Question: Whenever I open the Anaconda Prompt, I get the message above printed twice

How can I resolve this?
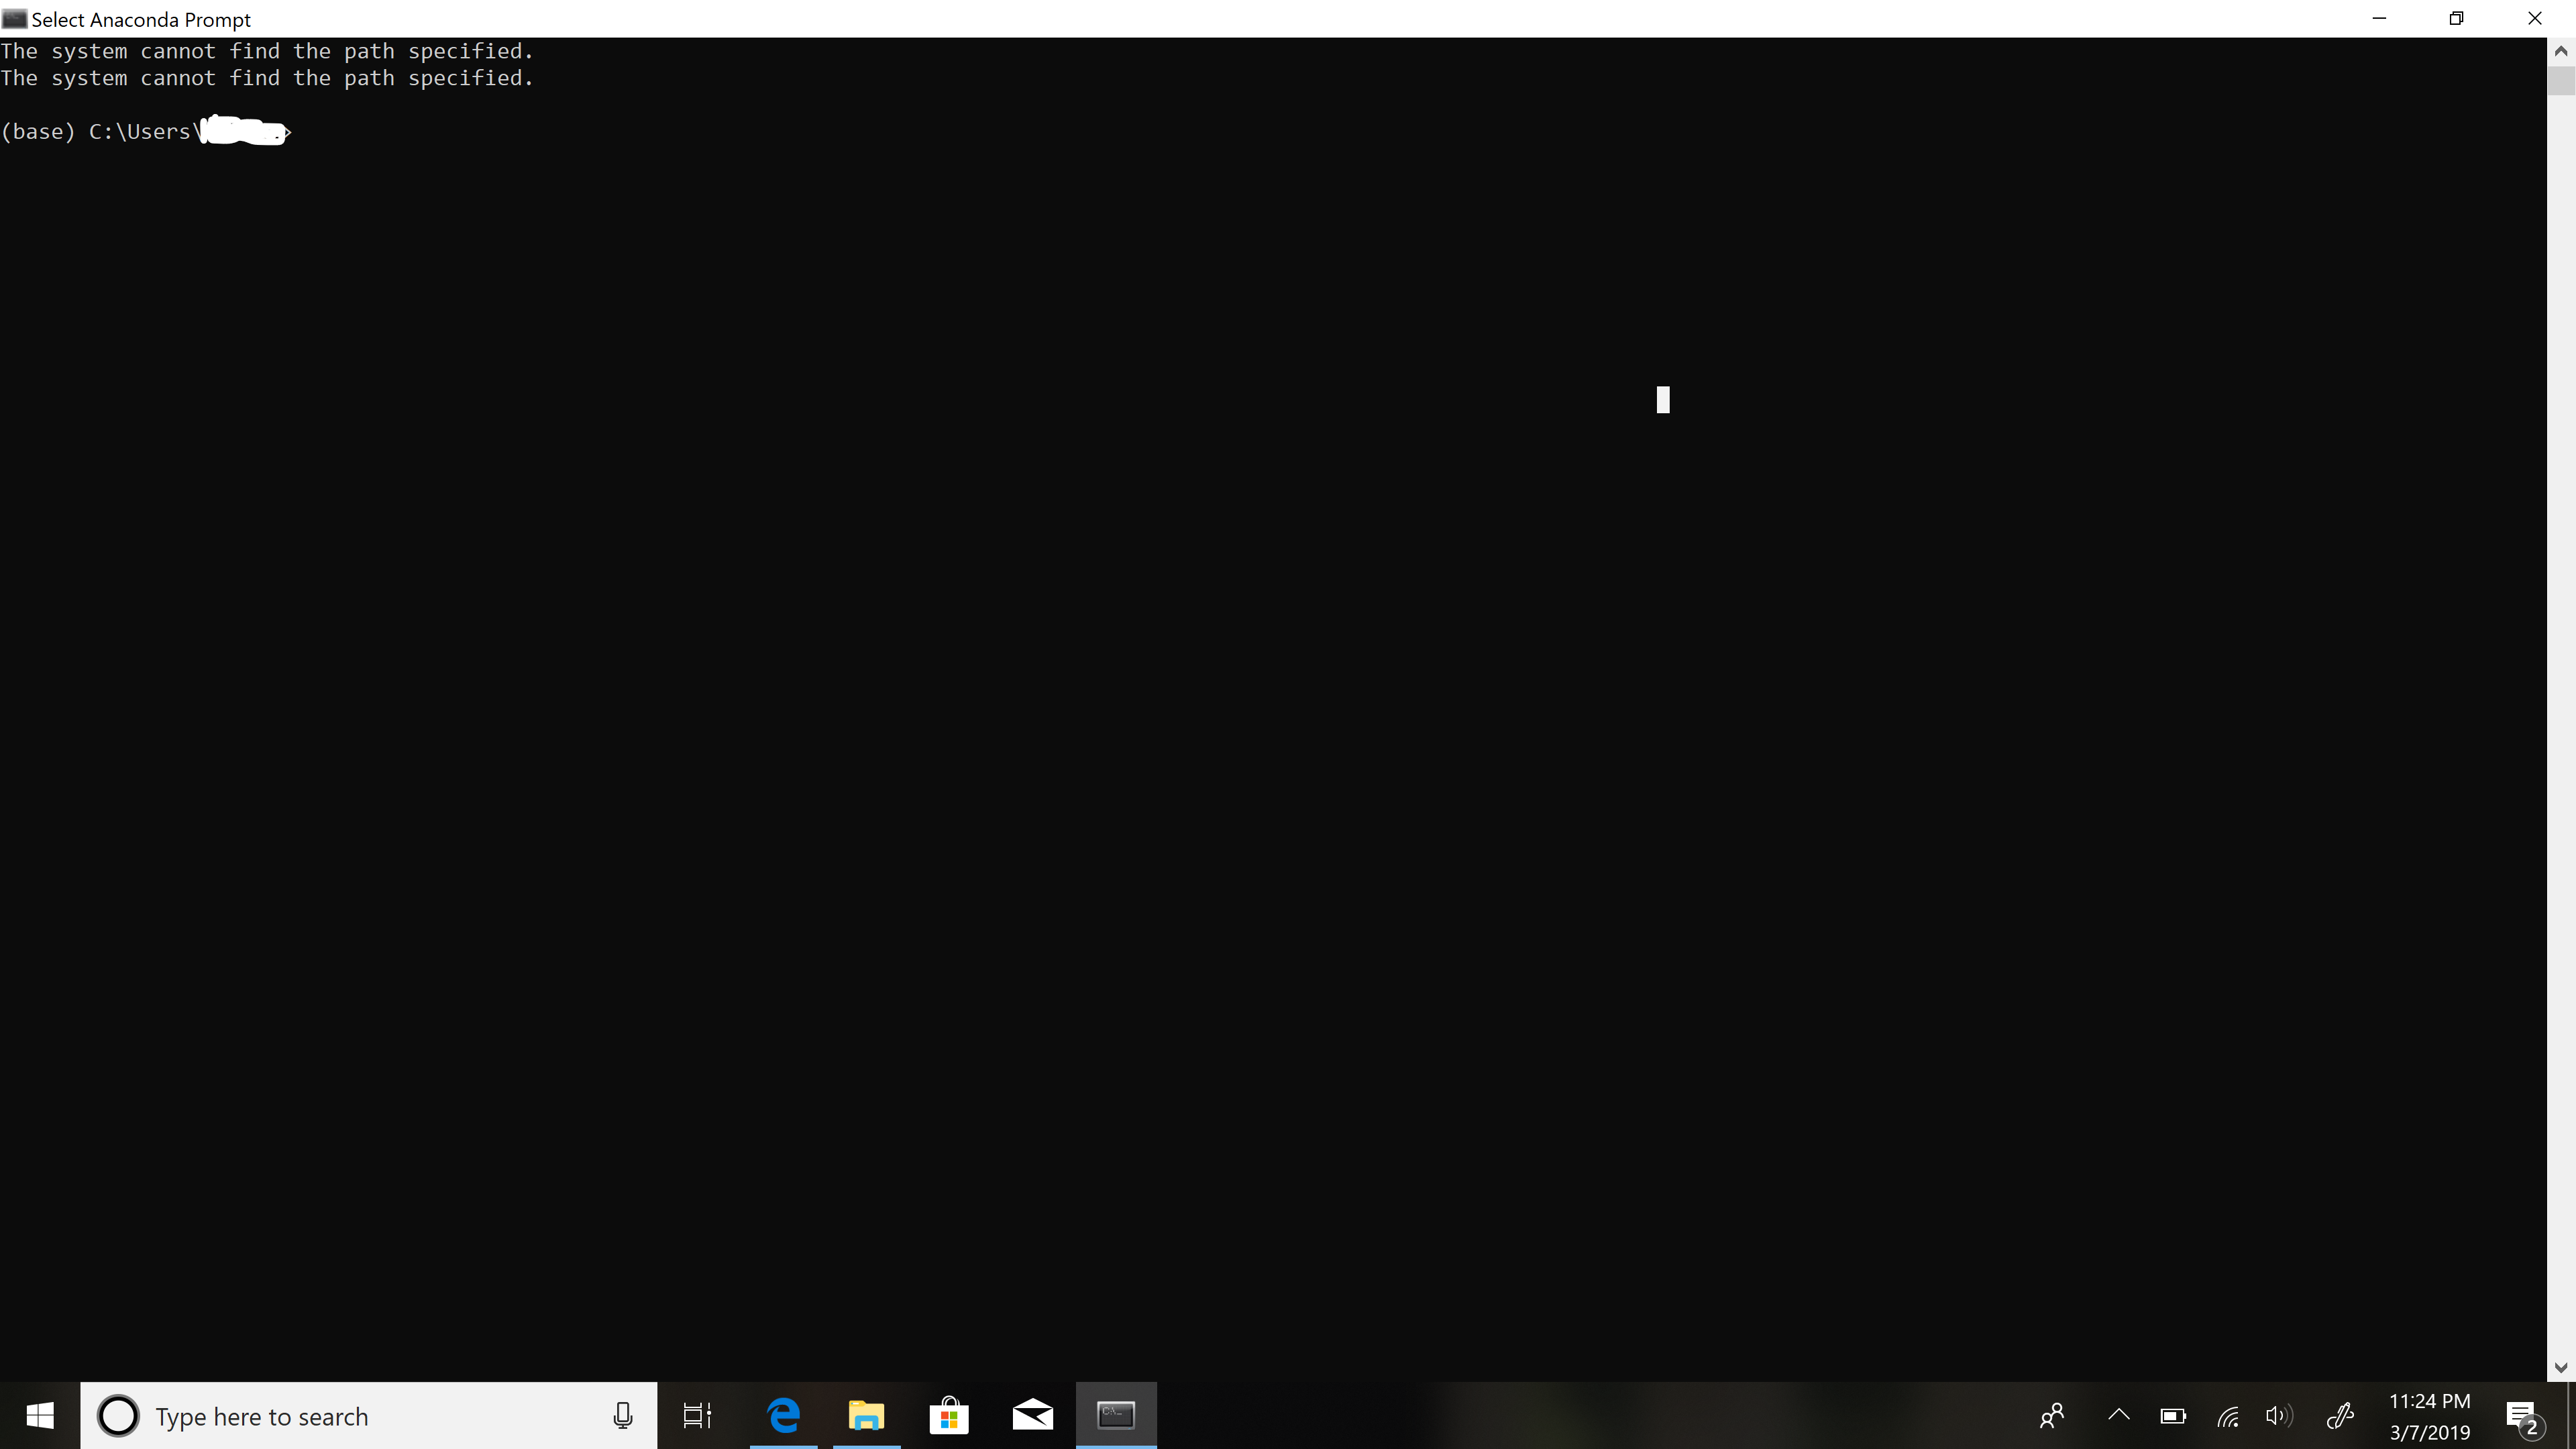
Answer: try executing 'conda init' and restart the anaconda prompt. It should initialize the conda environment again.